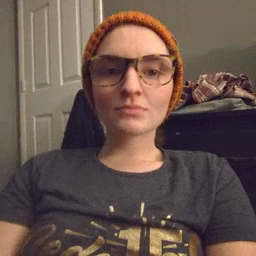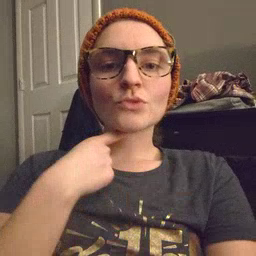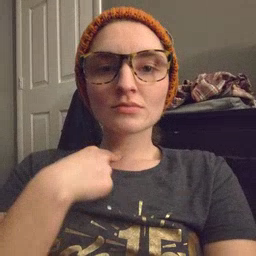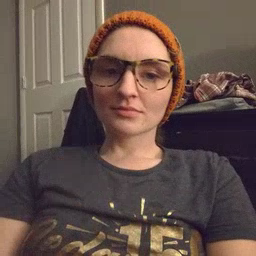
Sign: thirsty